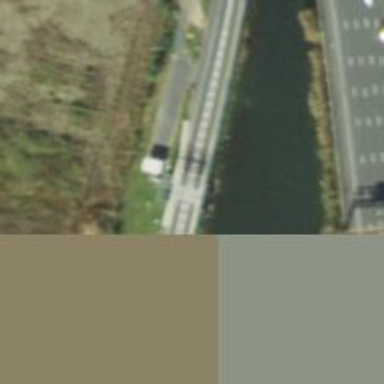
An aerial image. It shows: Toll gantry on the road.